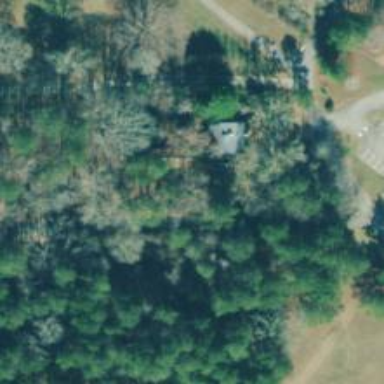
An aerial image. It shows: Driveway.